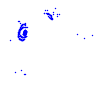
Particle: proton